【题型】解答题　【知识点】平面几何　【难度】easy
如图，四边形 $ABCD$ 中，$AD \parallel BC$，$\angle BAD = 90^\circ$，$CB = CD$，连接 $BD$，以点 $B$ 为圆心，$BA$ 长为半径作 $\odot B$，交 $BD$ 于点 $E$。

(1) 试判断 $CD$ 与 $\odot B$ 的位置关系，并说明理由；

(2) 若 $AB = 4\sqrt{3}$，$\angle BCD = 60^\circ$，求图中阴影部分的面积。
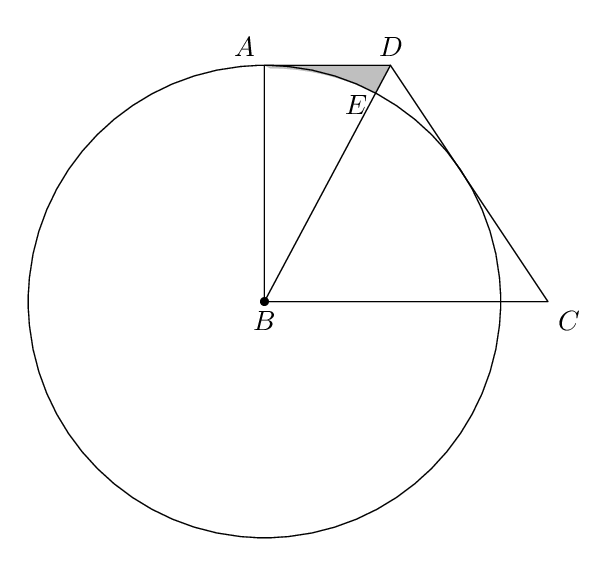
【解答】
【答案】(1)$CD$ 与 $\odot B$ 相切；理由见解析

(2)$8\sqrt{3}-4\pi$

【分析】

【详解】（1）解：$CD$ 与 $\odot B$ 相切，理由如下：

过点 $B$ 作 $BF \perp CD$，如图所示：

$\because AD \parallel BC$，\\
$\therefore \angle ADB = \angle CBD$。\\

$\because CB = CD$，\\
$\therefore \angle CBD = \angle CDB$，\\
$\therefore \angle ADB = \angle CDB$。\\

又 $BD = BD$，$\angle BAD = \angle BFD = 90^\circ$，\\
$\therefore \triangle ABD \cong \triangle FBD \ (\text{AAS})$，\\
$\therefore BF = BA$。\\

$\therefore$ 点 $F$ 在 $\odot B$ 上，\\
$\therefore CD$ 与 $\odot B$ 相切。\\

（2）解：$\because \angle BCD = 60^\circ$，$CB = CD$，\\
$\therefore \triangle BCD$ 是等边三角形，\\
$\therefore \angle CBD = 60^\circ$。\\

$\because BF \perp CD$，\\
$\therefore \angle ABD = \angle DBF = \angle CBF = 30^\circ$。\\

$\because AB = BF = 4\sqrt{3}$，\\
$\therefore AD = AB \cdot \tan 30^\circ = 4\sqrt{3} \times \dfrac{\sqrt{3}}{3} = 4$。\\

$\therefore$ 阴影部分的面积 $= S_{\triangle ABD} - S_{\text{扇形}ABE}$
\[
= \dfrac{1}{2} \times 4\sqrt{3} \times 4 - \dfrac{30 \times \pi \times (4\sqrt{3})^2}{360}
= 8\sqrt{3} - 4\pi
\]

【点睛】本题考查了切线的判定，全等三角形的判定和性质，等边三角形的判定和性质，扇形面积，三角函数的定义，题目的综合性较强，难度不小，解题的关键是正确做出辅助线。
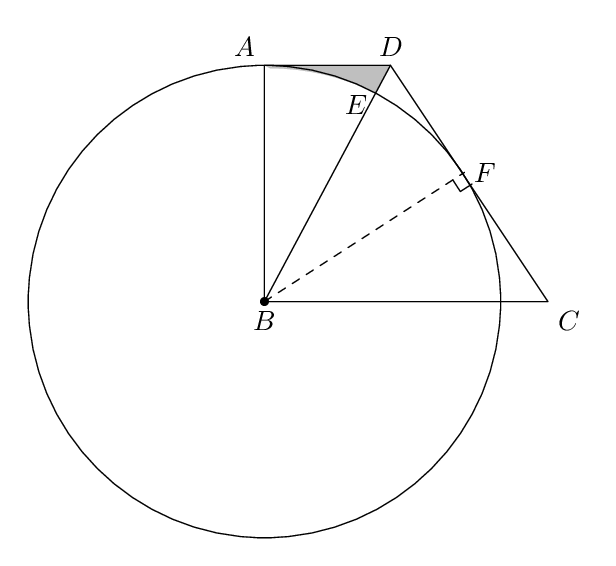